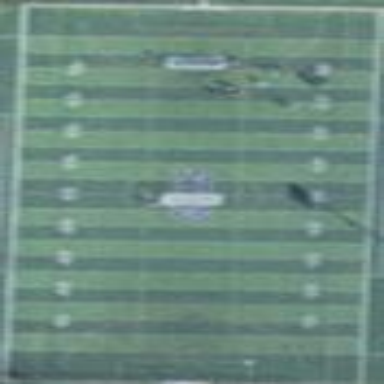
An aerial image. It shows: American football pitch.